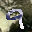
Label: 9